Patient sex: M
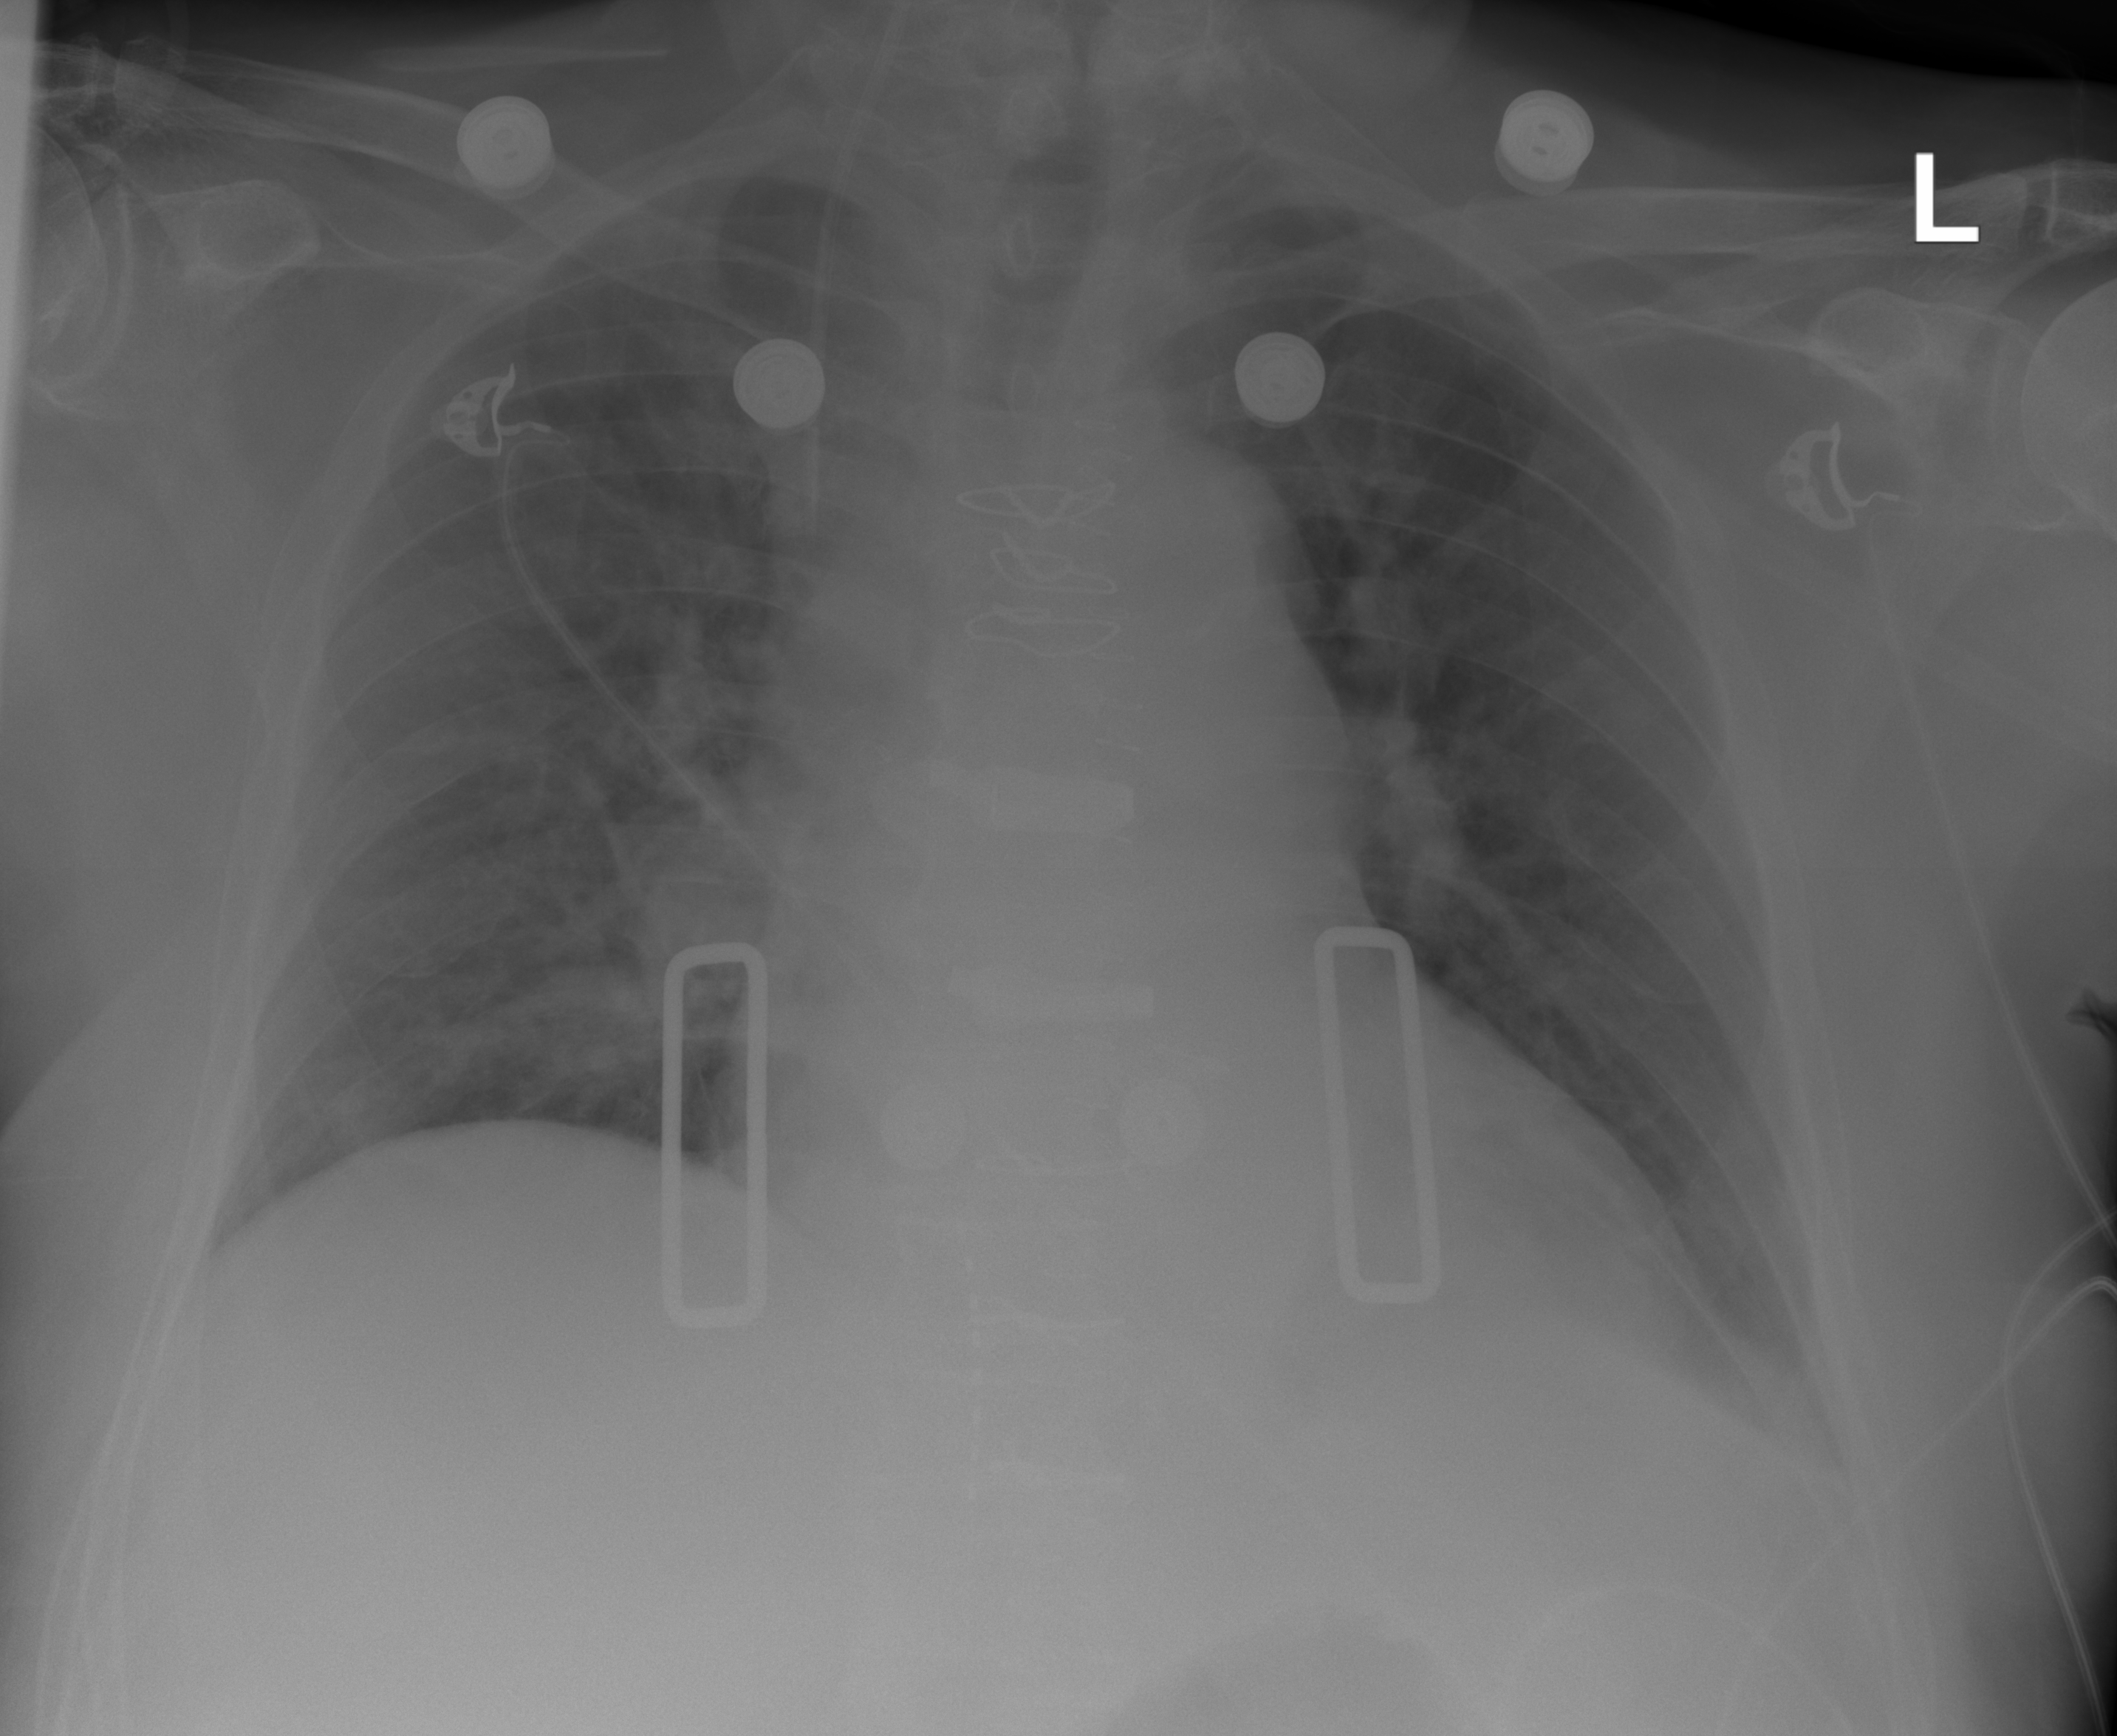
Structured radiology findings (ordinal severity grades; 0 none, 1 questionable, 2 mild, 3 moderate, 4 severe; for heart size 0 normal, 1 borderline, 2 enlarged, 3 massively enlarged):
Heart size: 2
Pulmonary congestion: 0
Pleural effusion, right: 0
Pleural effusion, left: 2
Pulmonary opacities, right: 2
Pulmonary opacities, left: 0
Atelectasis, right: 0
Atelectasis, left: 2